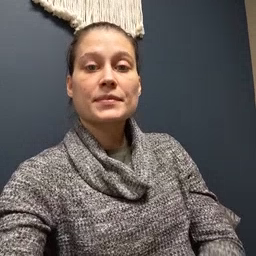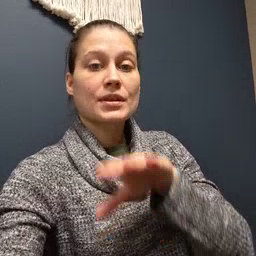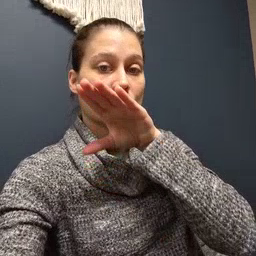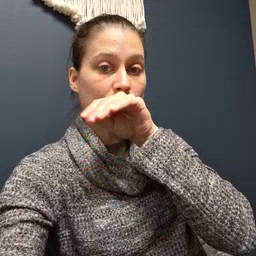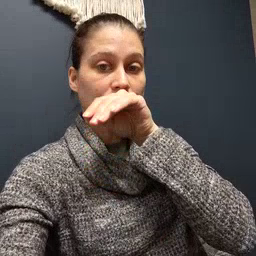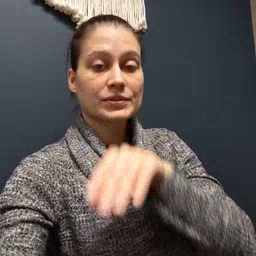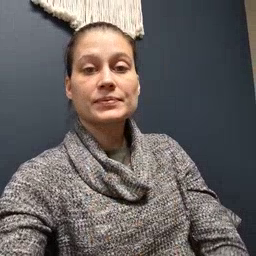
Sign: goose